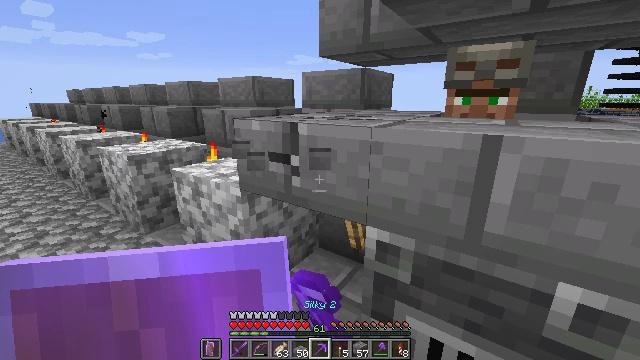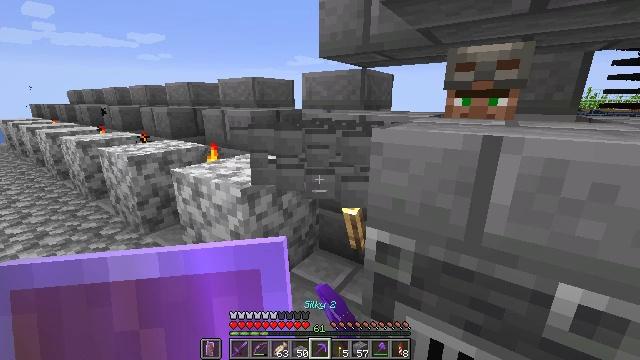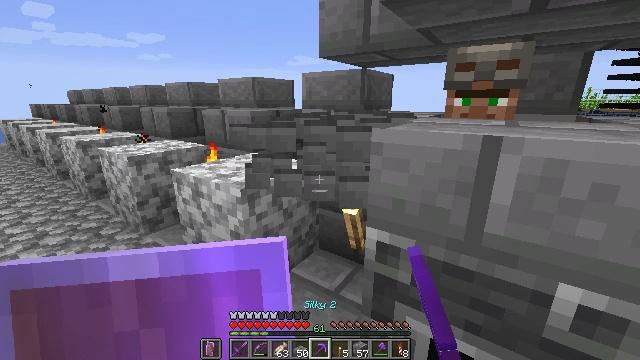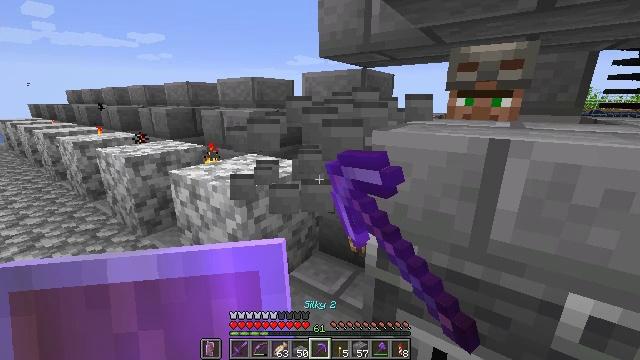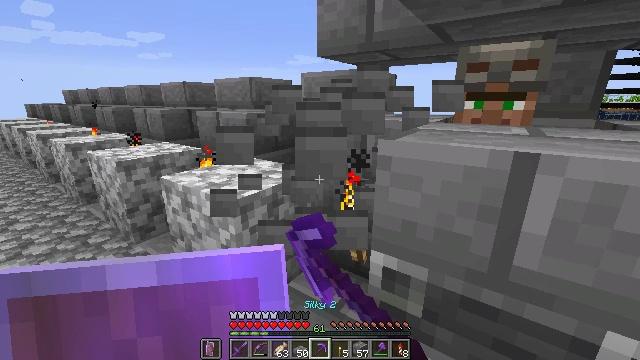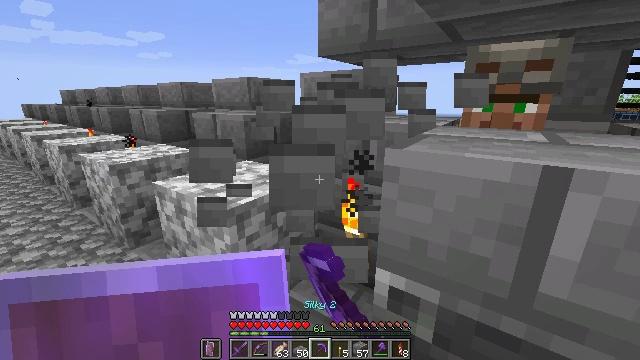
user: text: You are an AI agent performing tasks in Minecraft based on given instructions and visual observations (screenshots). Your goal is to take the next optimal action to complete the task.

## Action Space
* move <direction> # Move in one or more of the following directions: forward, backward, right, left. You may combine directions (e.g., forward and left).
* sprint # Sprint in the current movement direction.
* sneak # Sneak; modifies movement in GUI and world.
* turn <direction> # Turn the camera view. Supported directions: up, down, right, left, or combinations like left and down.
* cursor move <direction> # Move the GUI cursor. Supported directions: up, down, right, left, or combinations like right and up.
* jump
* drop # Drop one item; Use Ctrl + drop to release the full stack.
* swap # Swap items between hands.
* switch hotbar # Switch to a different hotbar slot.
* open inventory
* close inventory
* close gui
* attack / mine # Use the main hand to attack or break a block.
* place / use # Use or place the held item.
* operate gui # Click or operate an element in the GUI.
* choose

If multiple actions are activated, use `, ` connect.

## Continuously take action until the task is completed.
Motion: motion action
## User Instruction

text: Attack the stone brick slab to gather it.
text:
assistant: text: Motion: attack / mine
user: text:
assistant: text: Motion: attack / mine
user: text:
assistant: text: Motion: move forward
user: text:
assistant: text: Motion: move forward
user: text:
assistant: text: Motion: move forward
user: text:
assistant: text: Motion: no_op